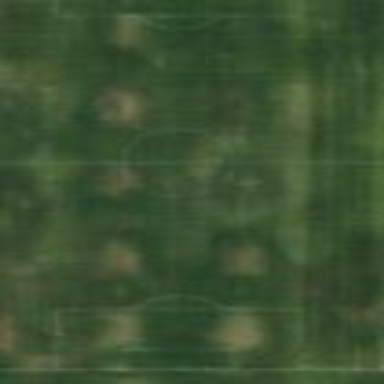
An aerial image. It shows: Soccer pitch for leisure land activities.